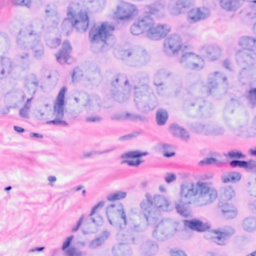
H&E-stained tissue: Breast